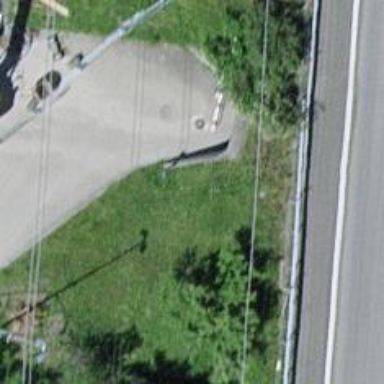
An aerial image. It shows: Tunnel footway.